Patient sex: M
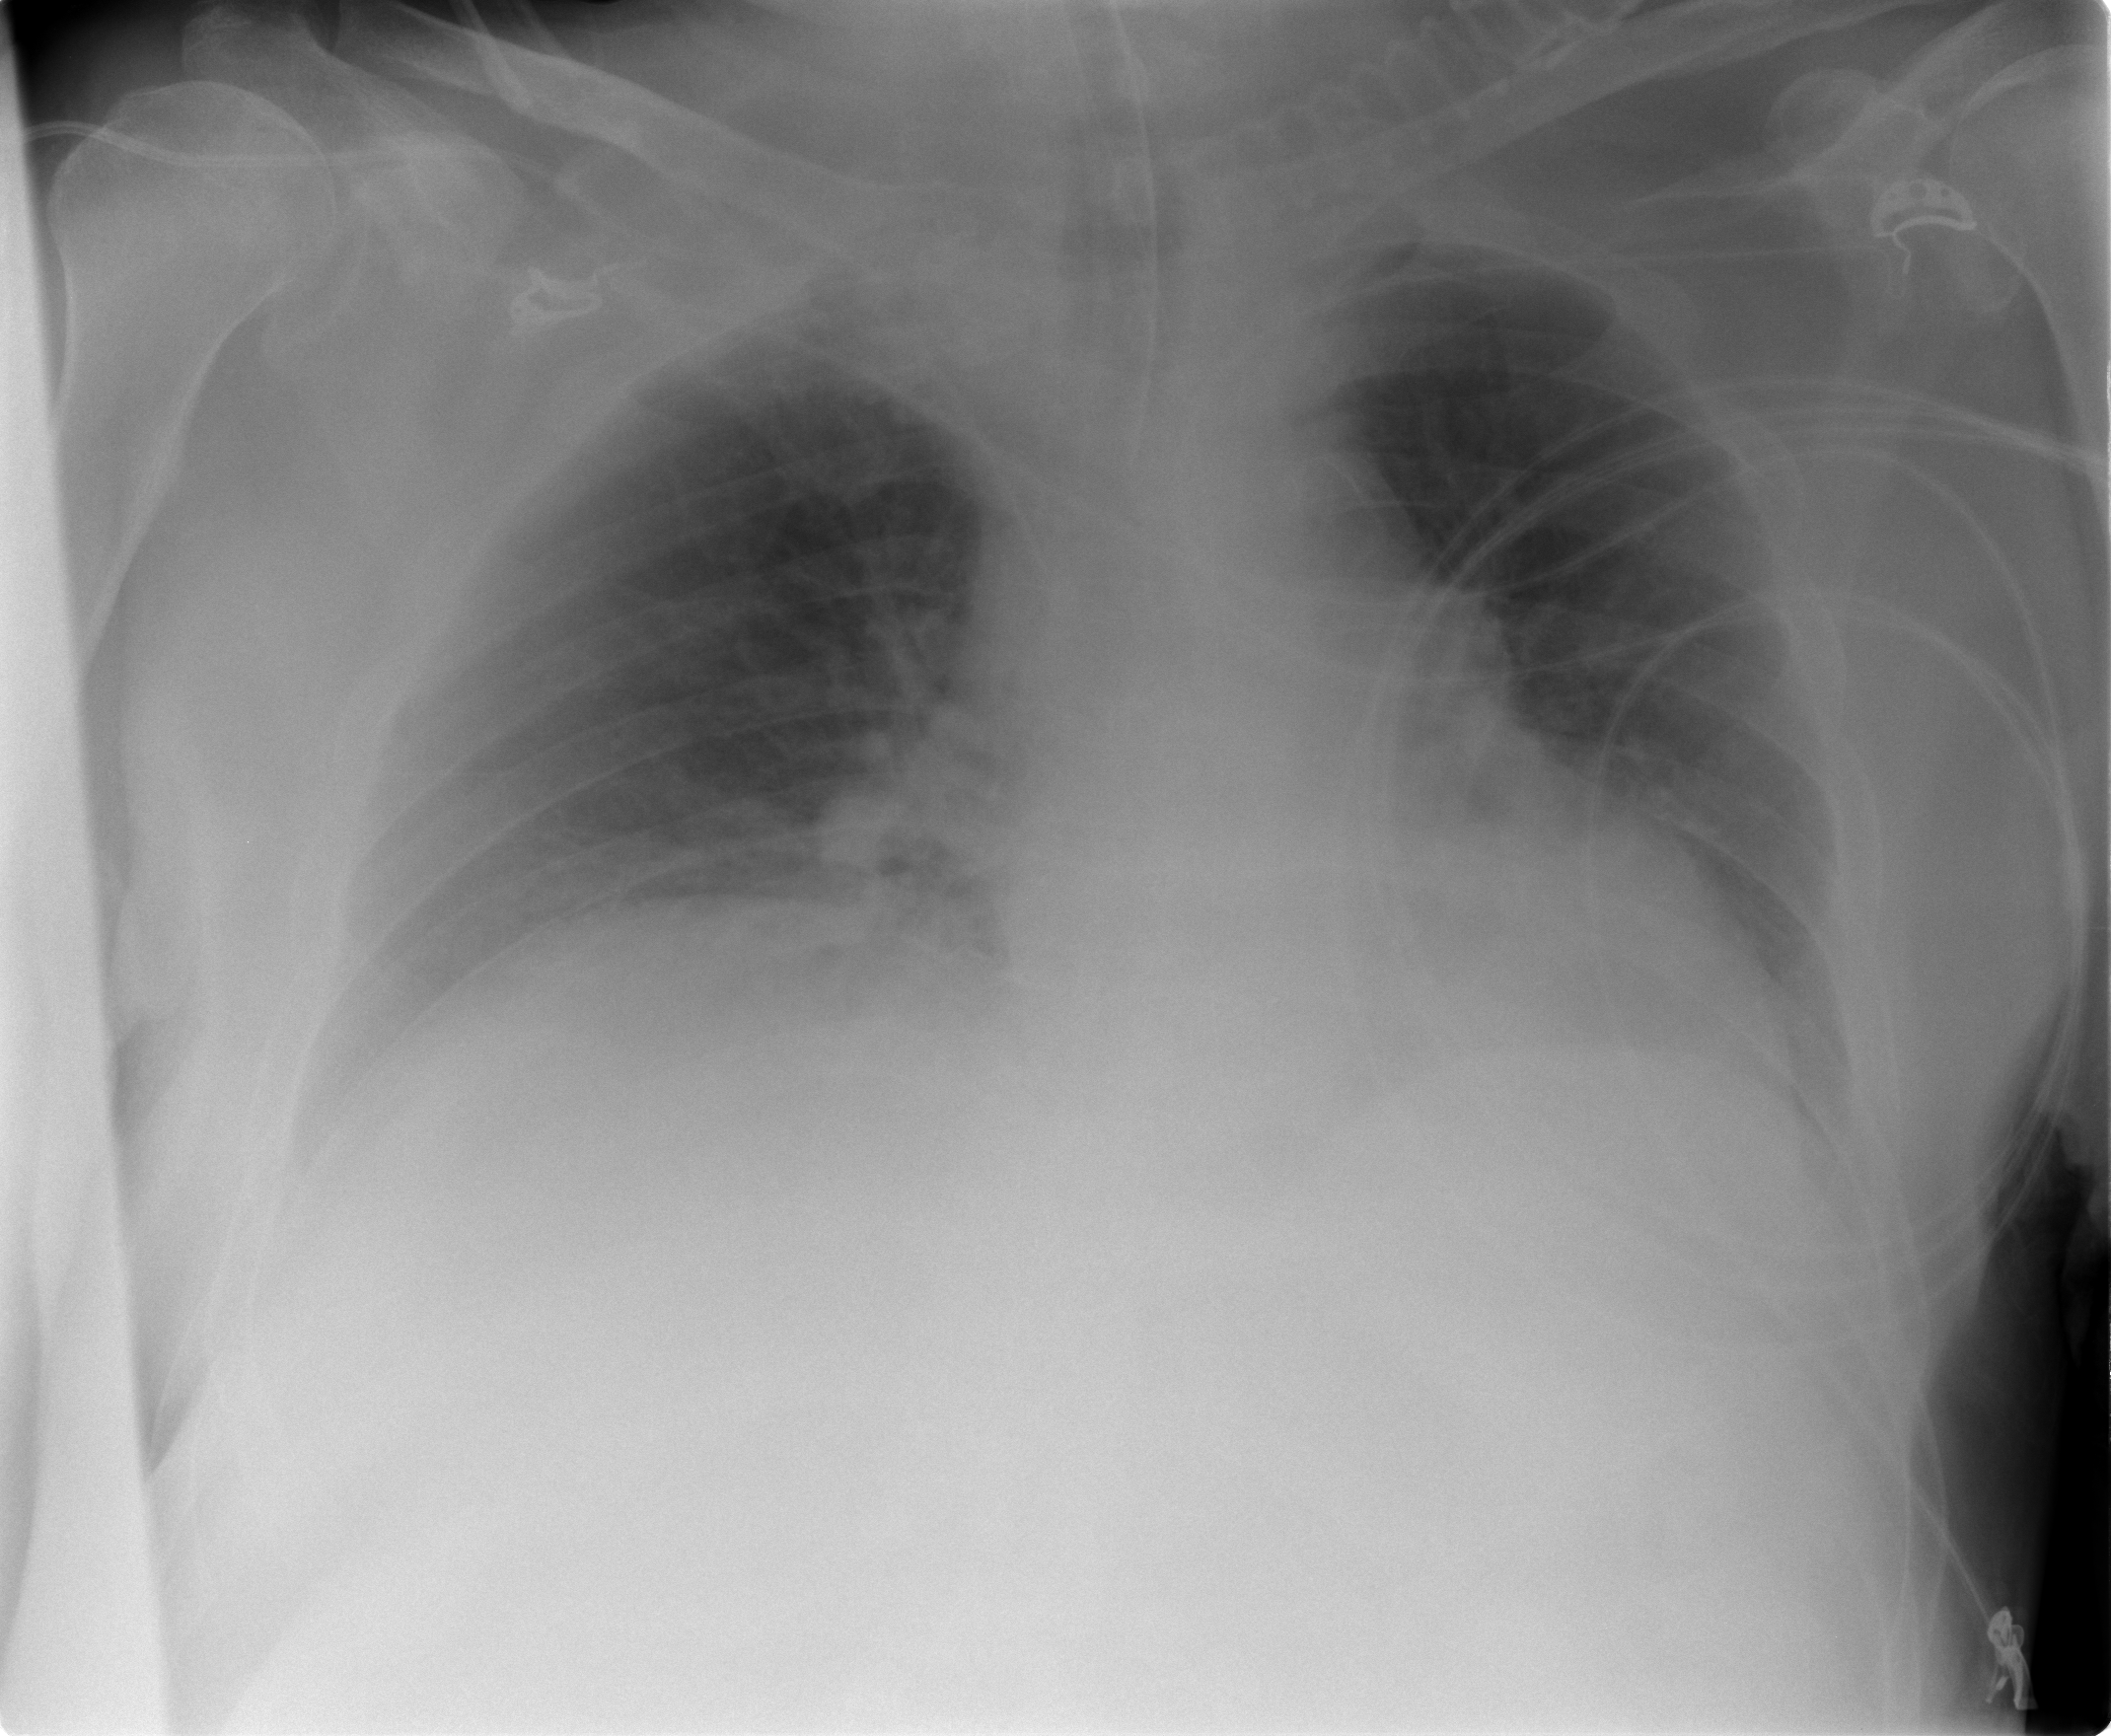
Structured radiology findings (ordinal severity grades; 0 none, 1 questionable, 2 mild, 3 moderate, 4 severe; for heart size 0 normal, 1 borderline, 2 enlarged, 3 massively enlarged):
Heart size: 0
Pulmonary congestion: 0
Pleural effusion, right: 0
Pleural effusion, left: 0
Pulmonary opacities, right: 1
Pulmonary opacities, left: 1
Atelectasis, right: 2
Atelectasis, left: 2